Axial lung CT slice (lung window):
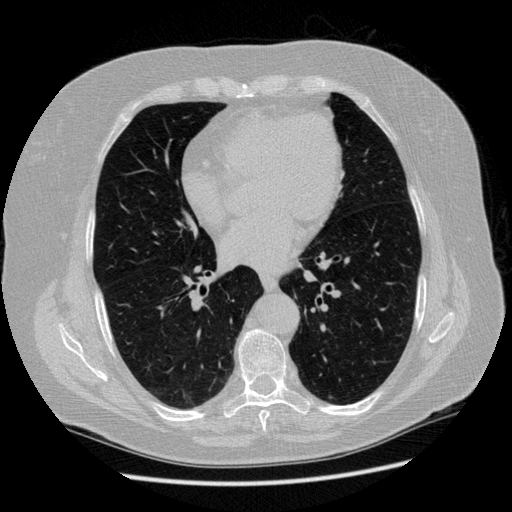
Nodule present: no